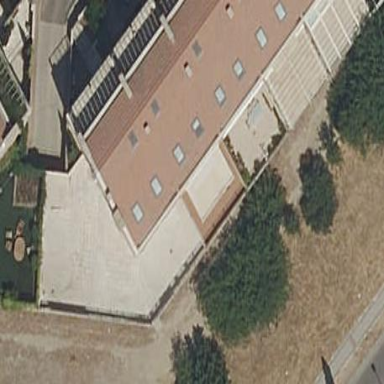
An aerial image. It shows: Terrace building.